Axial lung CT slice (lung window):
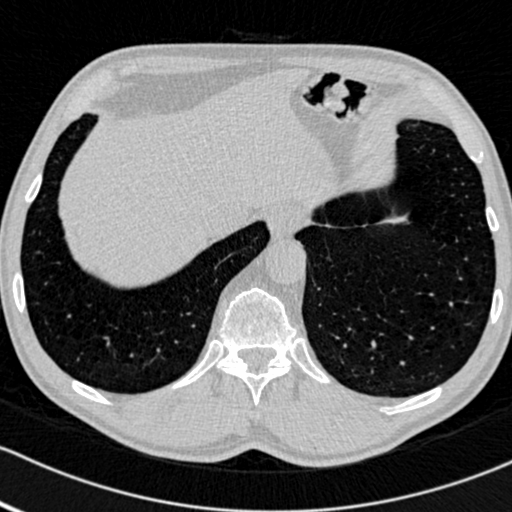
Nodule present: no